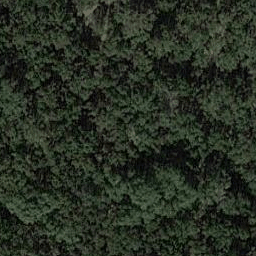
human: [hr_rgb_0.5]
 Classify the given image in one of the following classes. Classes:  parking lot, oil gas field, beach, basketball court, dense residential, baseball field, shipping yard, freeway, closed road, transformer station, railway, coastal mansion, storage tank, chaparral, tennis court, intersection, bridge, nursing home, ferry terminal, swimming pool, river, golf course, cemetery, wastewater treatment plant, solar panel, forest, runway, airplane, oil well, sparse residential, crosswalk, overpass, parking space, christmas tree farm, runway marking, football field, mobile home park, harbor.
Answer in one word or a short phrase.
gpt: forest